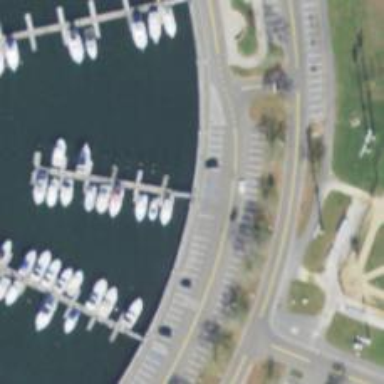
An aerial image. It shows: Footway leading to man-made pier.